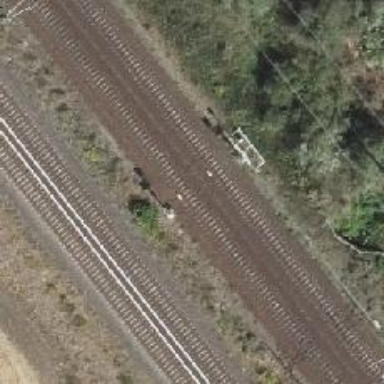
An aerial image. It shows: Railway signal.